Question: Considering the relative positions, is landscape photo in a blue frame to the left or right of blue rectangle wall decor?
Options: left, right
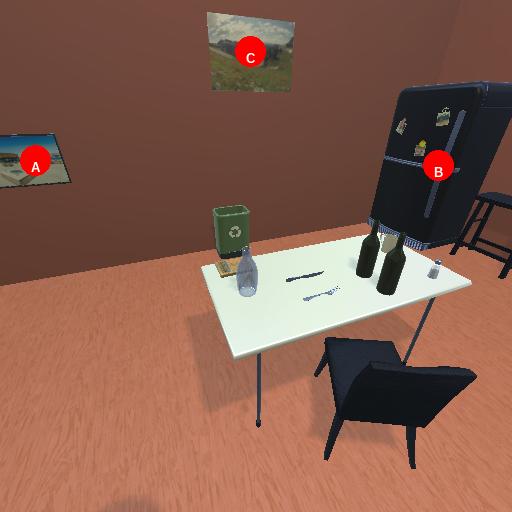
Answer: left